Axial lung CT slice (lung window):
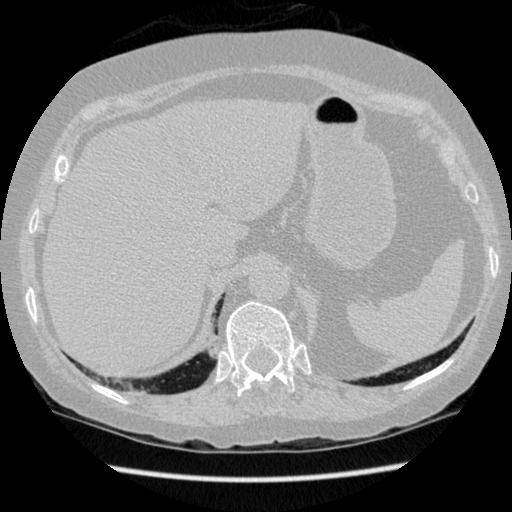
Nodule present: no